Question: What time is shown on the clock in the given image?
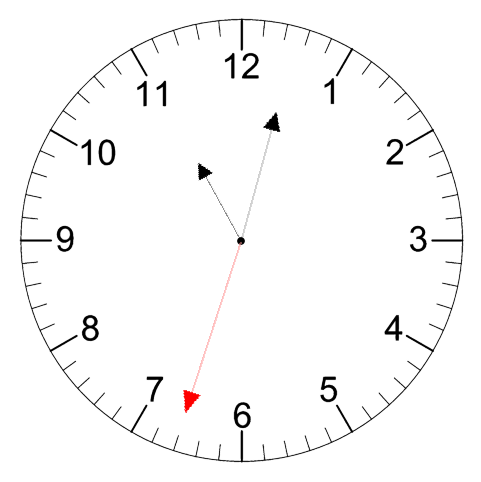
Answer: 11:02:33